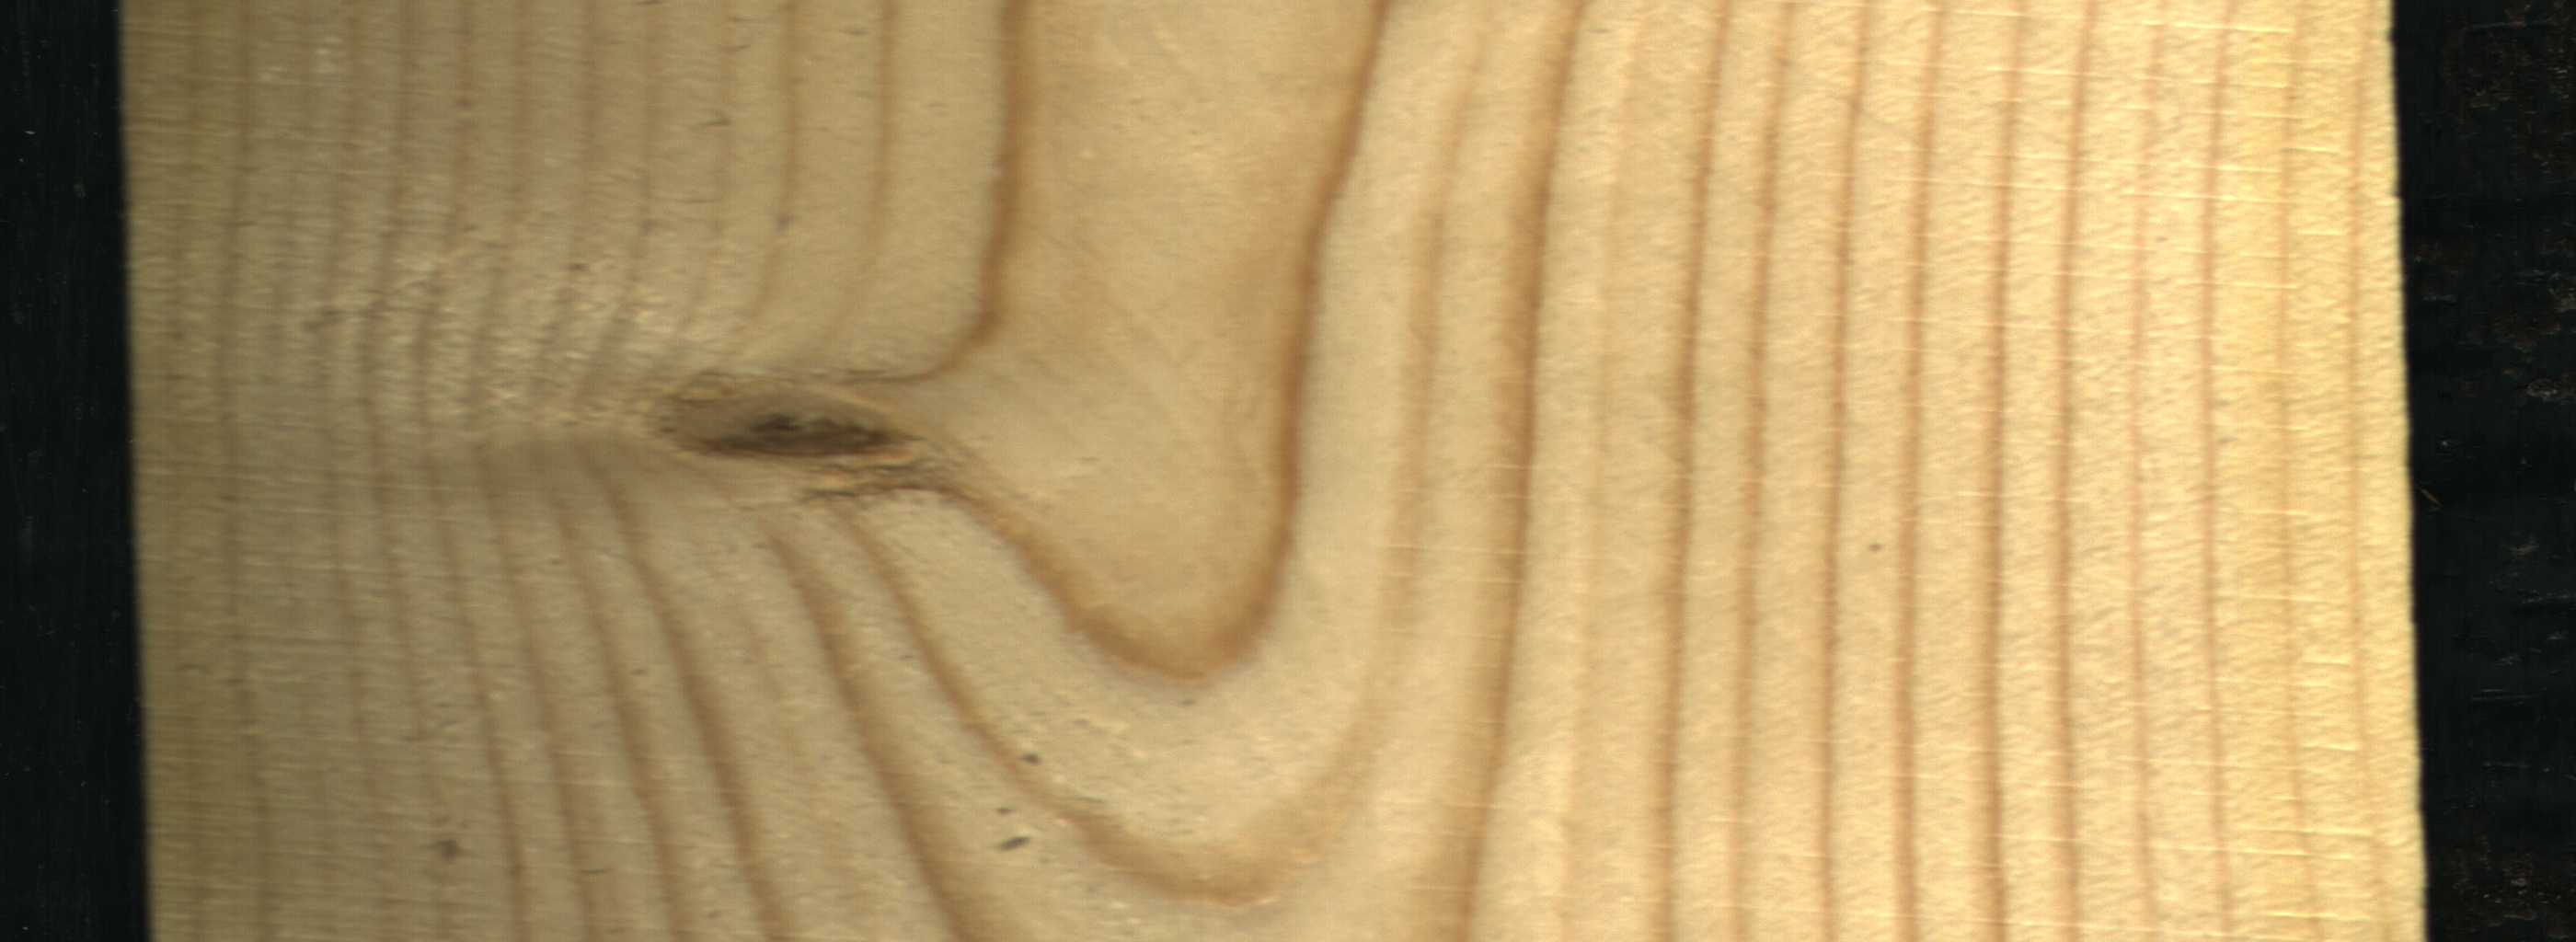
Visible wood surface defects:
Live_Knot